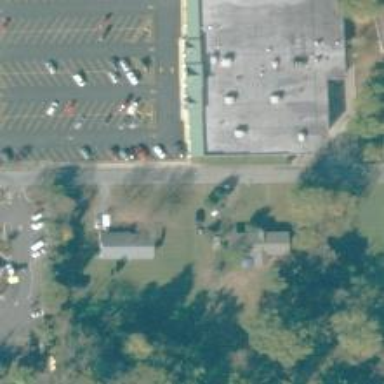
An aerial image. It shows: Building used as fitness center.